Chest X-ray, AP view. Patient: 57 years old, sex F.
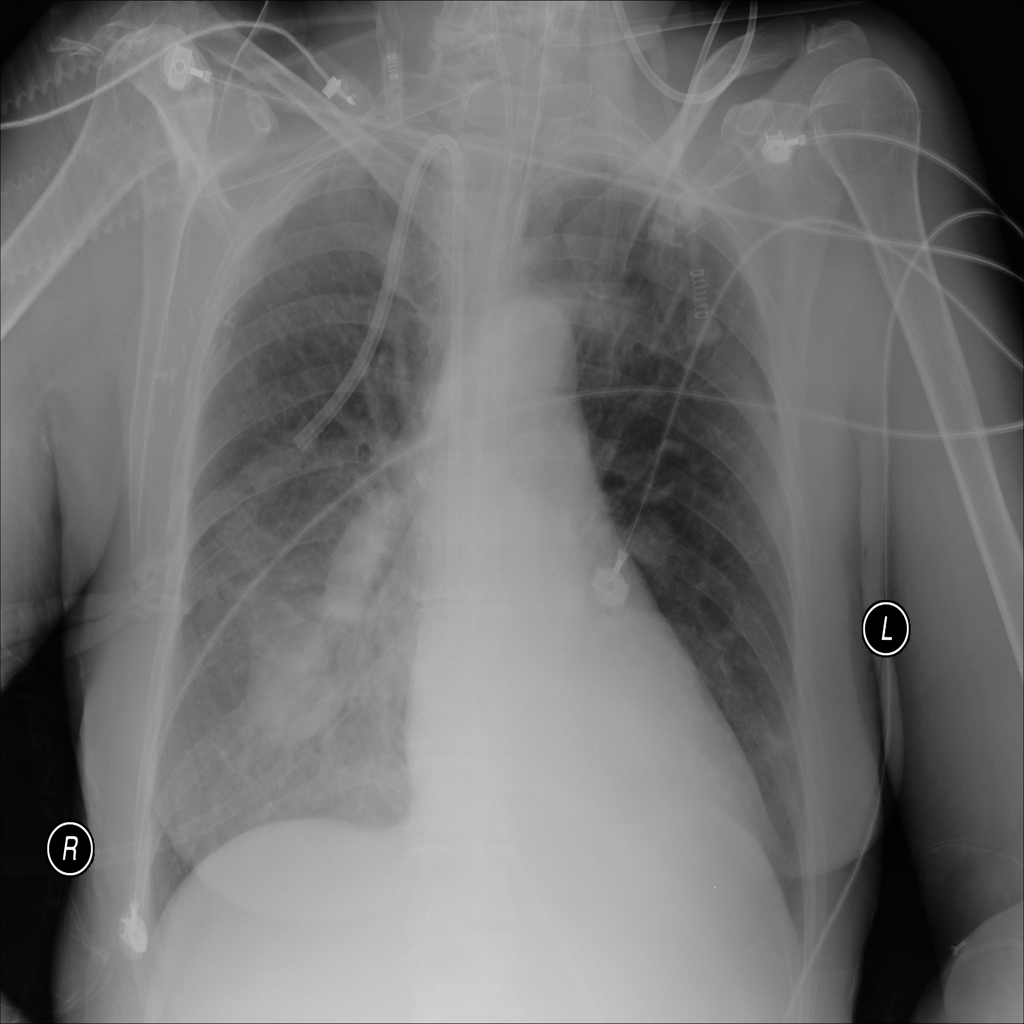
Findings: Mass